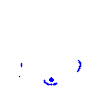
Particle: electron